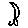
Label: moon